Question: I have two textView objects that I am using to display the result of the calculations in my app. They are showing up to the right of the TextView so I wanted to know if there is a way through the xml file to position the TextView to the right. This is my xml code:
'''
<LinearLayout xmlns:android="http://schemas.android.com/apk/res/android"
xmlns:tools="http://schemas.android.com/tools"
android:layout_width="match_parent"
android:layout_height="wrap_content"
android:paddingBottom="@dimen/activity_vertical_margin"
android:paddingLeft="@dimen/activity_horizontal_margin"
android:paddingRight="@dimen/activity_horizontal_margin"
android:paddingTop="@dimen/activity_vertical_margin"
android:orientation="vertical"
tools:context="com.jtryon.rectanglecalc.MainActivity$PlaceholderFragment" >
<LinearLayout
android:layout_width="match_parent"
android:layout_height="wrap_content"
android:orientation="horizontal" >
<TextView
android:layout_width="match_parent"
android:layout_height="wrap_content"
android:layout_weight="1"
android:text="@string/width_string"
android:textSize="16sp"
android:textStyle="bold" />
<EditText
android:id="@+id/width_edit"
android:layout_width="match_parent"
android:layout_height="wrap_content"
android:layout_weight="1"
android:inputType="numberDecimal" >
<requestFocus />
</EditText>
</LinearLayout>
<LinearLayout
android:layout_width="match_parent"
android:layout_height="wrap_content"
android:orientation="horizontal" >
<TextView
android:layout_width="match_parent"
android:layout_height="wrap_content"
android:layout_weight="1"
android:text="@string/height_string"
android:textSize="16sp"
android:textStyle="bold" />
<EditText
android:id="@+id/height_edit"
android:layout_width="match_parent"
android:layout_height="wrap_content"
android:layout_weight="1"
android:inputType="numberDecimal" />
</LinearLayout>
<LinearLayout
android:layout_width="wrap_content"
android:layout_height="wrap_content"
android:orientation="horizontal" >
<TextView
android:layout_width="wrap_content"
android:layout_height="wrap_content"
android:textSize="16sp"
android:textStyle="bold"
android:text="@string/area_string" />
<TextView
android:id="@+id/area_value"
android:layout_width="wrap_content"
android:layout_height="wrap_content"
android:textSize="20sp" />
</LinearLayout>
<LinearLayout
android:layout_width="match_parent"
android:layout_height="wrap_content"
android:orientation="horizontal" >
<TextView
android:id="@+id/perim_string"
android:layout_width="wrap_content"
android:layout_height="wrap_content"
android:textSize="16sp"
android:textStyle="bold"
android:text="@string/perim_string" />
<TextView
android:id="@+id/perim_value"
android:layout_width="wrap_content"
android:layout_height="wrap_content"
android:textSize="20sp" />
</LinearLayout>
</LinearLayout>
'''

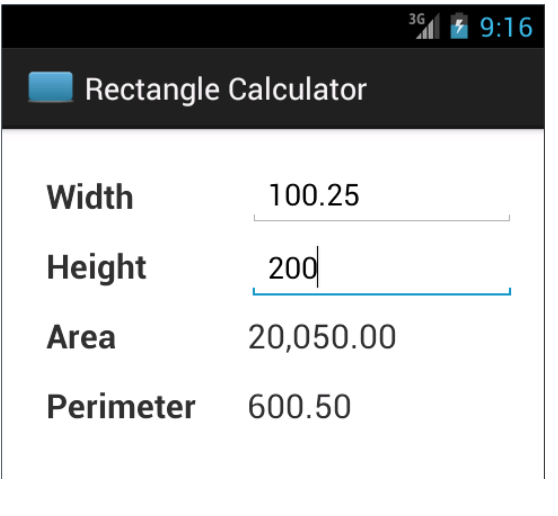
Answer: Make sure your view matches the parent, then add the gravity of its content to the right:
'''
<LinearLayout
android:layout_width="match_parent"
android:layout_height="wrap_content"
android:orientation="horizontal" >
<TextView
android:layout_width="match_parent"
android:layout_height="wrap_content"
android:gravity="right"
android:text="@string/width_string" />
</LinearLayout>
'''
Hope it helped ;)